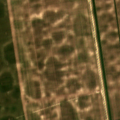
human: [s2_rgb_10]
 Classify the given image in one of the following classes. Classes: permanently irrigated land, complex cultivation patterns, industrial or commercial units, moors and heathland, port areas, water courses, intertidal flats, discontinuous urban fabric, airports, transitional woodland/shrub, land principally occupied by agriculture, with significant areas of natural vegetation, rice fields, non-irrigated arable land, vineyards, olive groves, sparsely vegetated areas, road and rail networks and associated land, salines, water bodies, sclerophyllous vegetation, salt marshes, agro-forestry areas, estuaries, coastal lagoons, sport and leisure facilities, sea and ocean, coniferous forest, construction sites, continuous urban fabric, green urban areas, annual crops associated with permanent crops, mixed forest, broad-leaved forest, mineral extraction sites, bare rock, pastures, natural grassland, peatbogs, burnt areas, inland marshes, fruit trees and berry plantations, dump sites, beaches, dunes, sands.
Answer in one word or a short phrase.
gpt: non-irrigated arable land